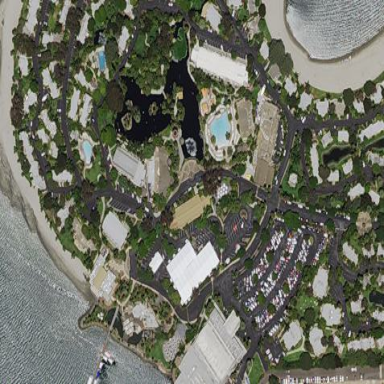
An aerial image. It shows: Hotel.